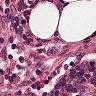
Metastatic tissue present: no